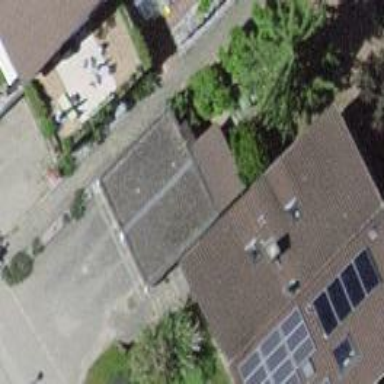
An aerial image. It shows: Garage.